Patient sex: M
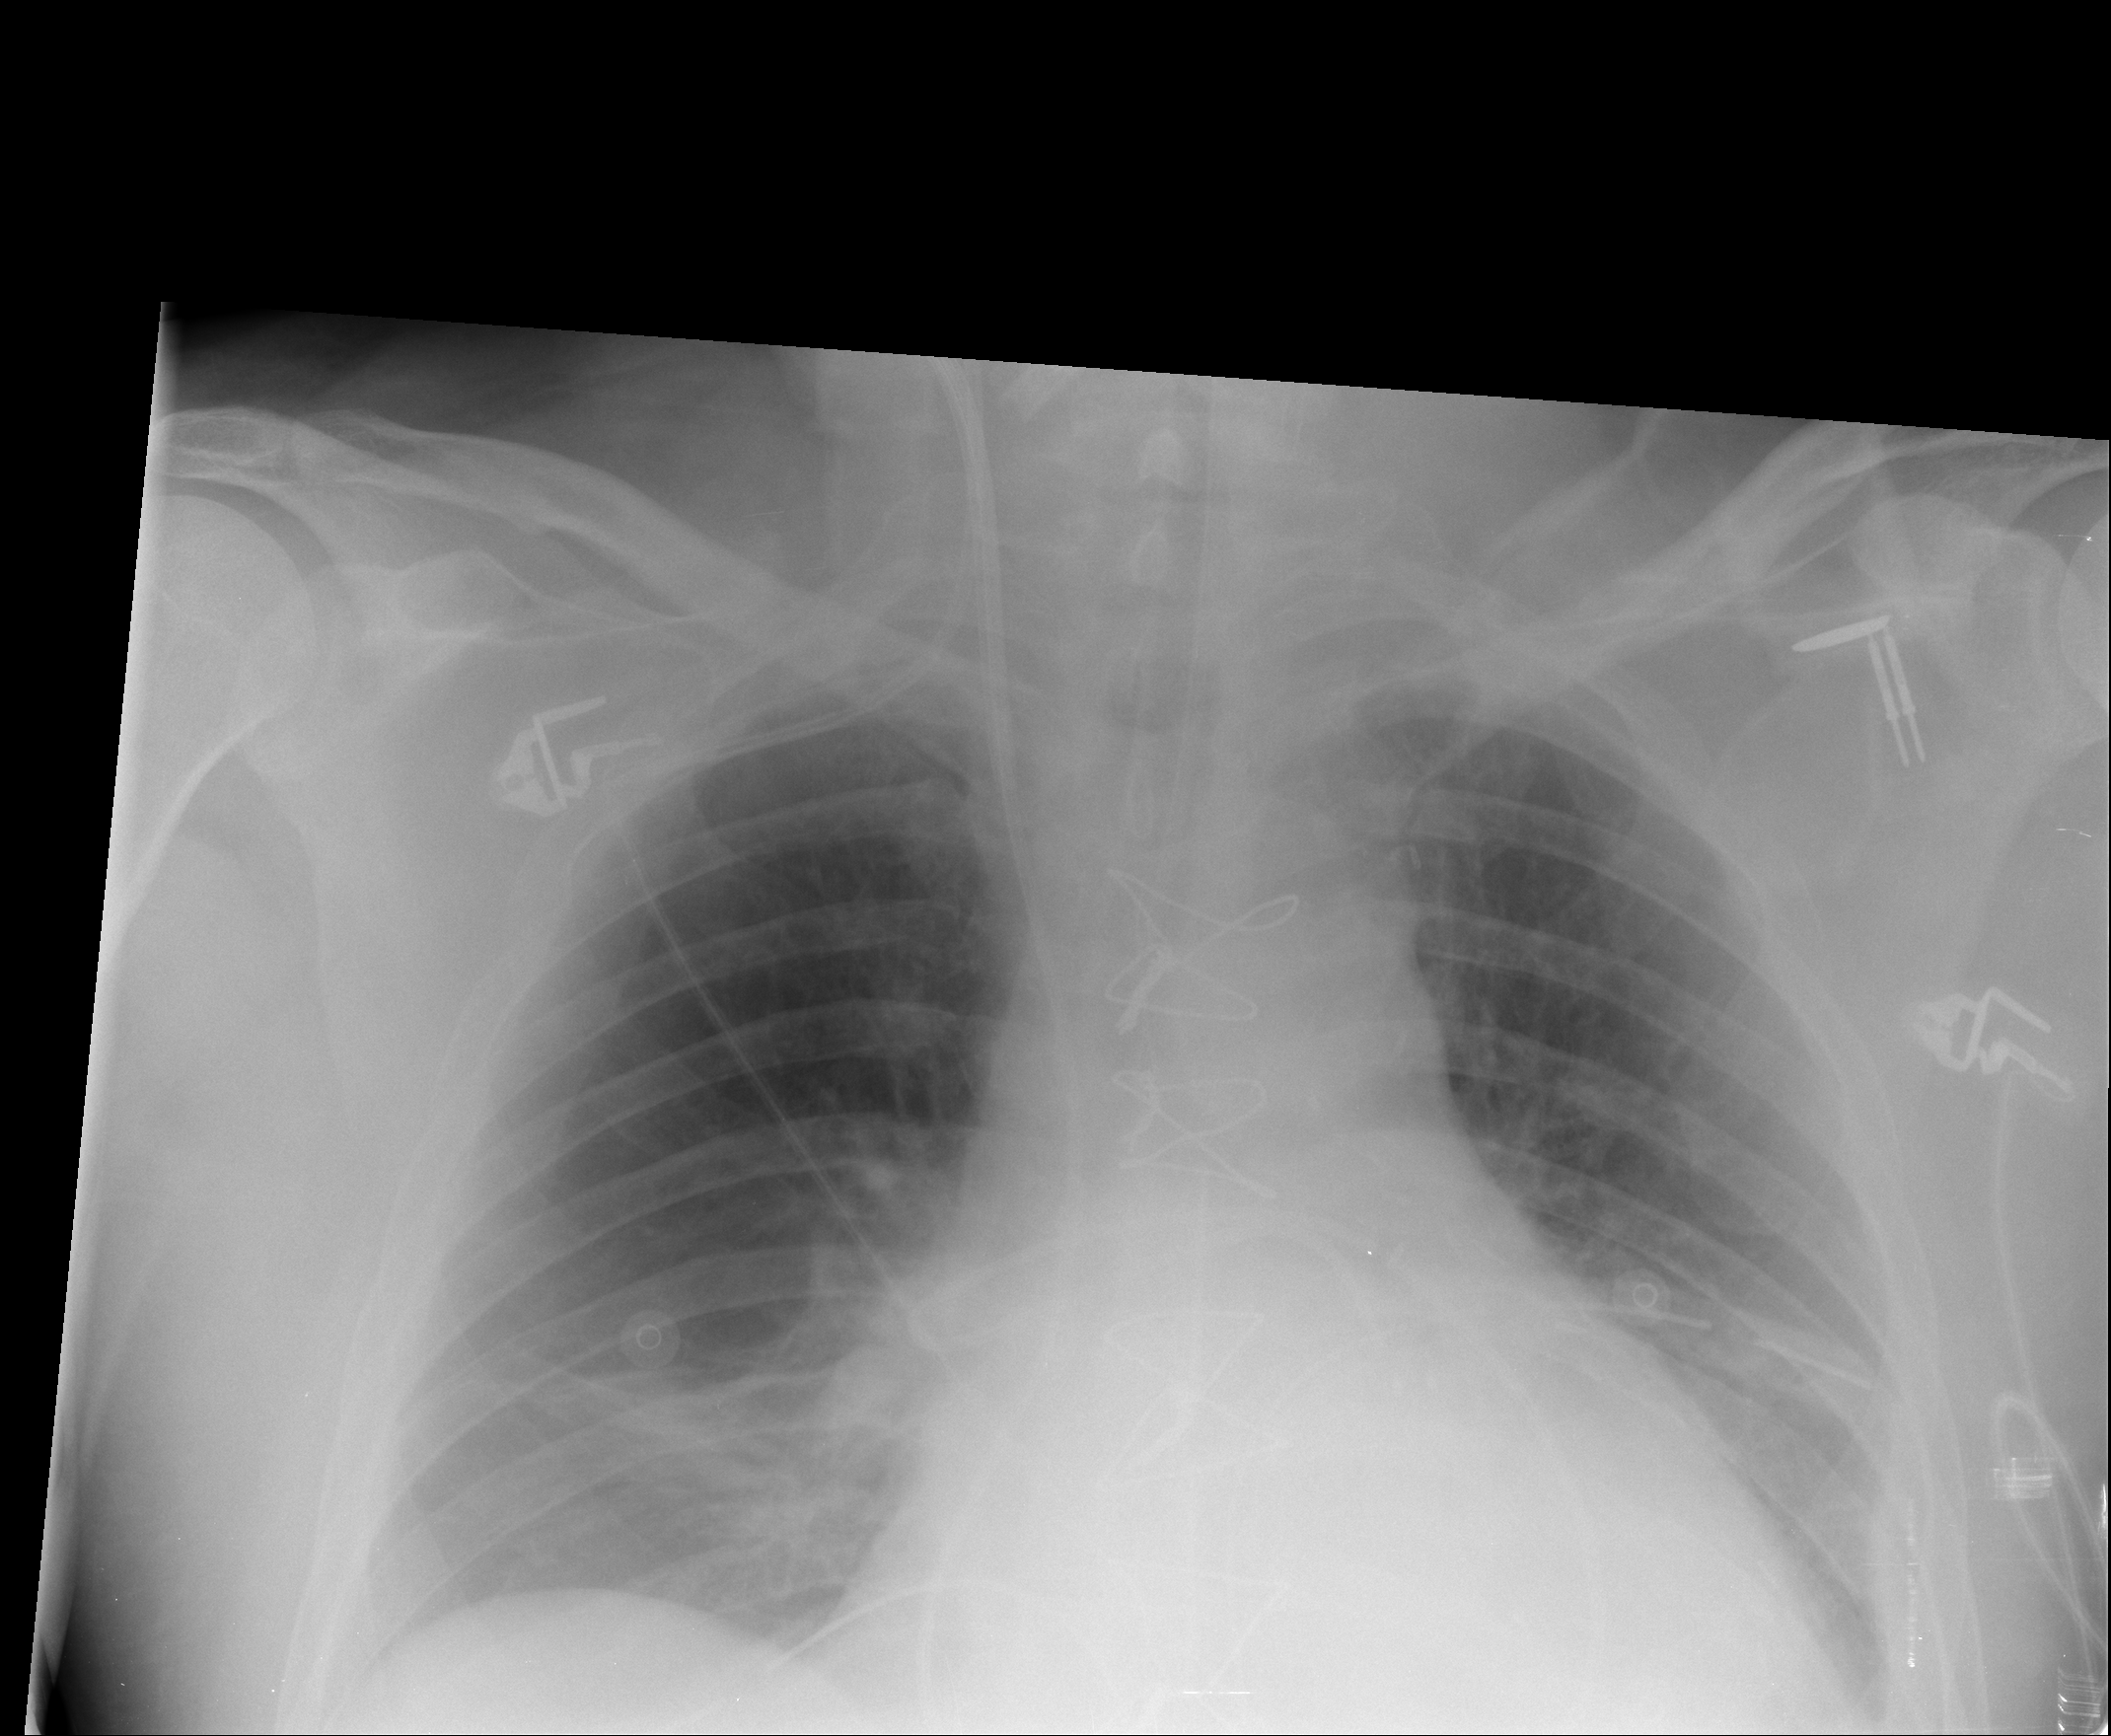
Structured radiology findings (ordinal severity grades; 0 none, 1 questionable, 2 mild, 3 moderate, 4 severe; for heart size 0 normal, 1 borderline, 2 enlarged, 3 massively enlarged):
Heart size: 2
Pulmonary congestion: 0
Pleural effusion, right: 0
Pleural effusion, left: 0
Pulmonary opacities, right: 0
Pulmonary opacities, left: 0
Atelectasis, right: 2
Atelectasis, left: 0